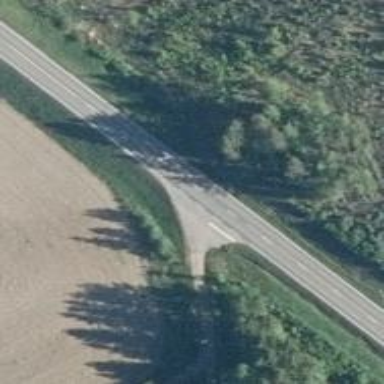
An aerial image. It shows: Simple road.